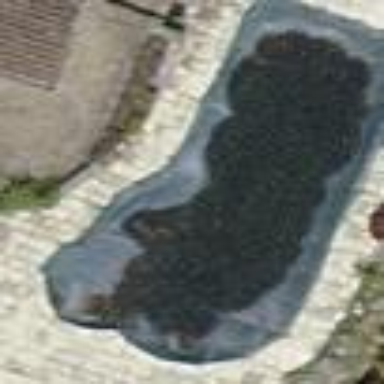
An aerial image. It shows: Swimming pool area designated for leisure and sport.